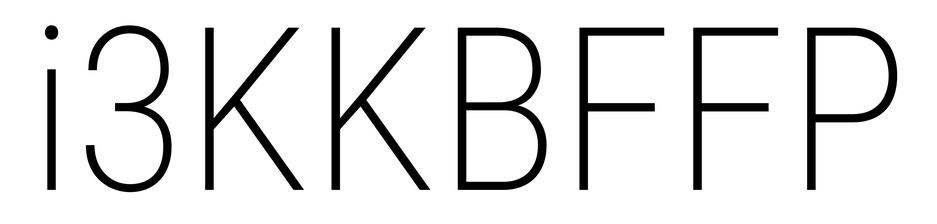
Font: Roboto_Condensed_ExtraLight